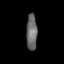
Tissue: prostate
Cell type: T cells
Senescence score: 0.7786
Nuclear area (px): 383
Mean DAPI intensity: 105.008